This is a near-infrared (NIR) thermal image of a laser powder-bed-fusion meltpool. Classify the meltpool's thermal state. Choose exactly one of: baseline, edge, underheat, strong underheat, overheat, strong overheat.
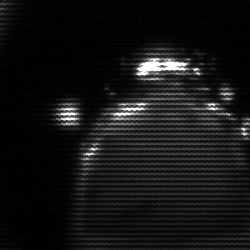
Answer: edge